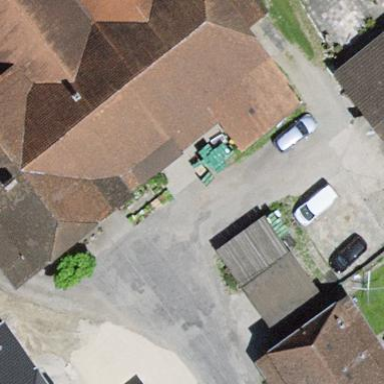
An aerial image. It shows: Farm building.